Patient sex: M
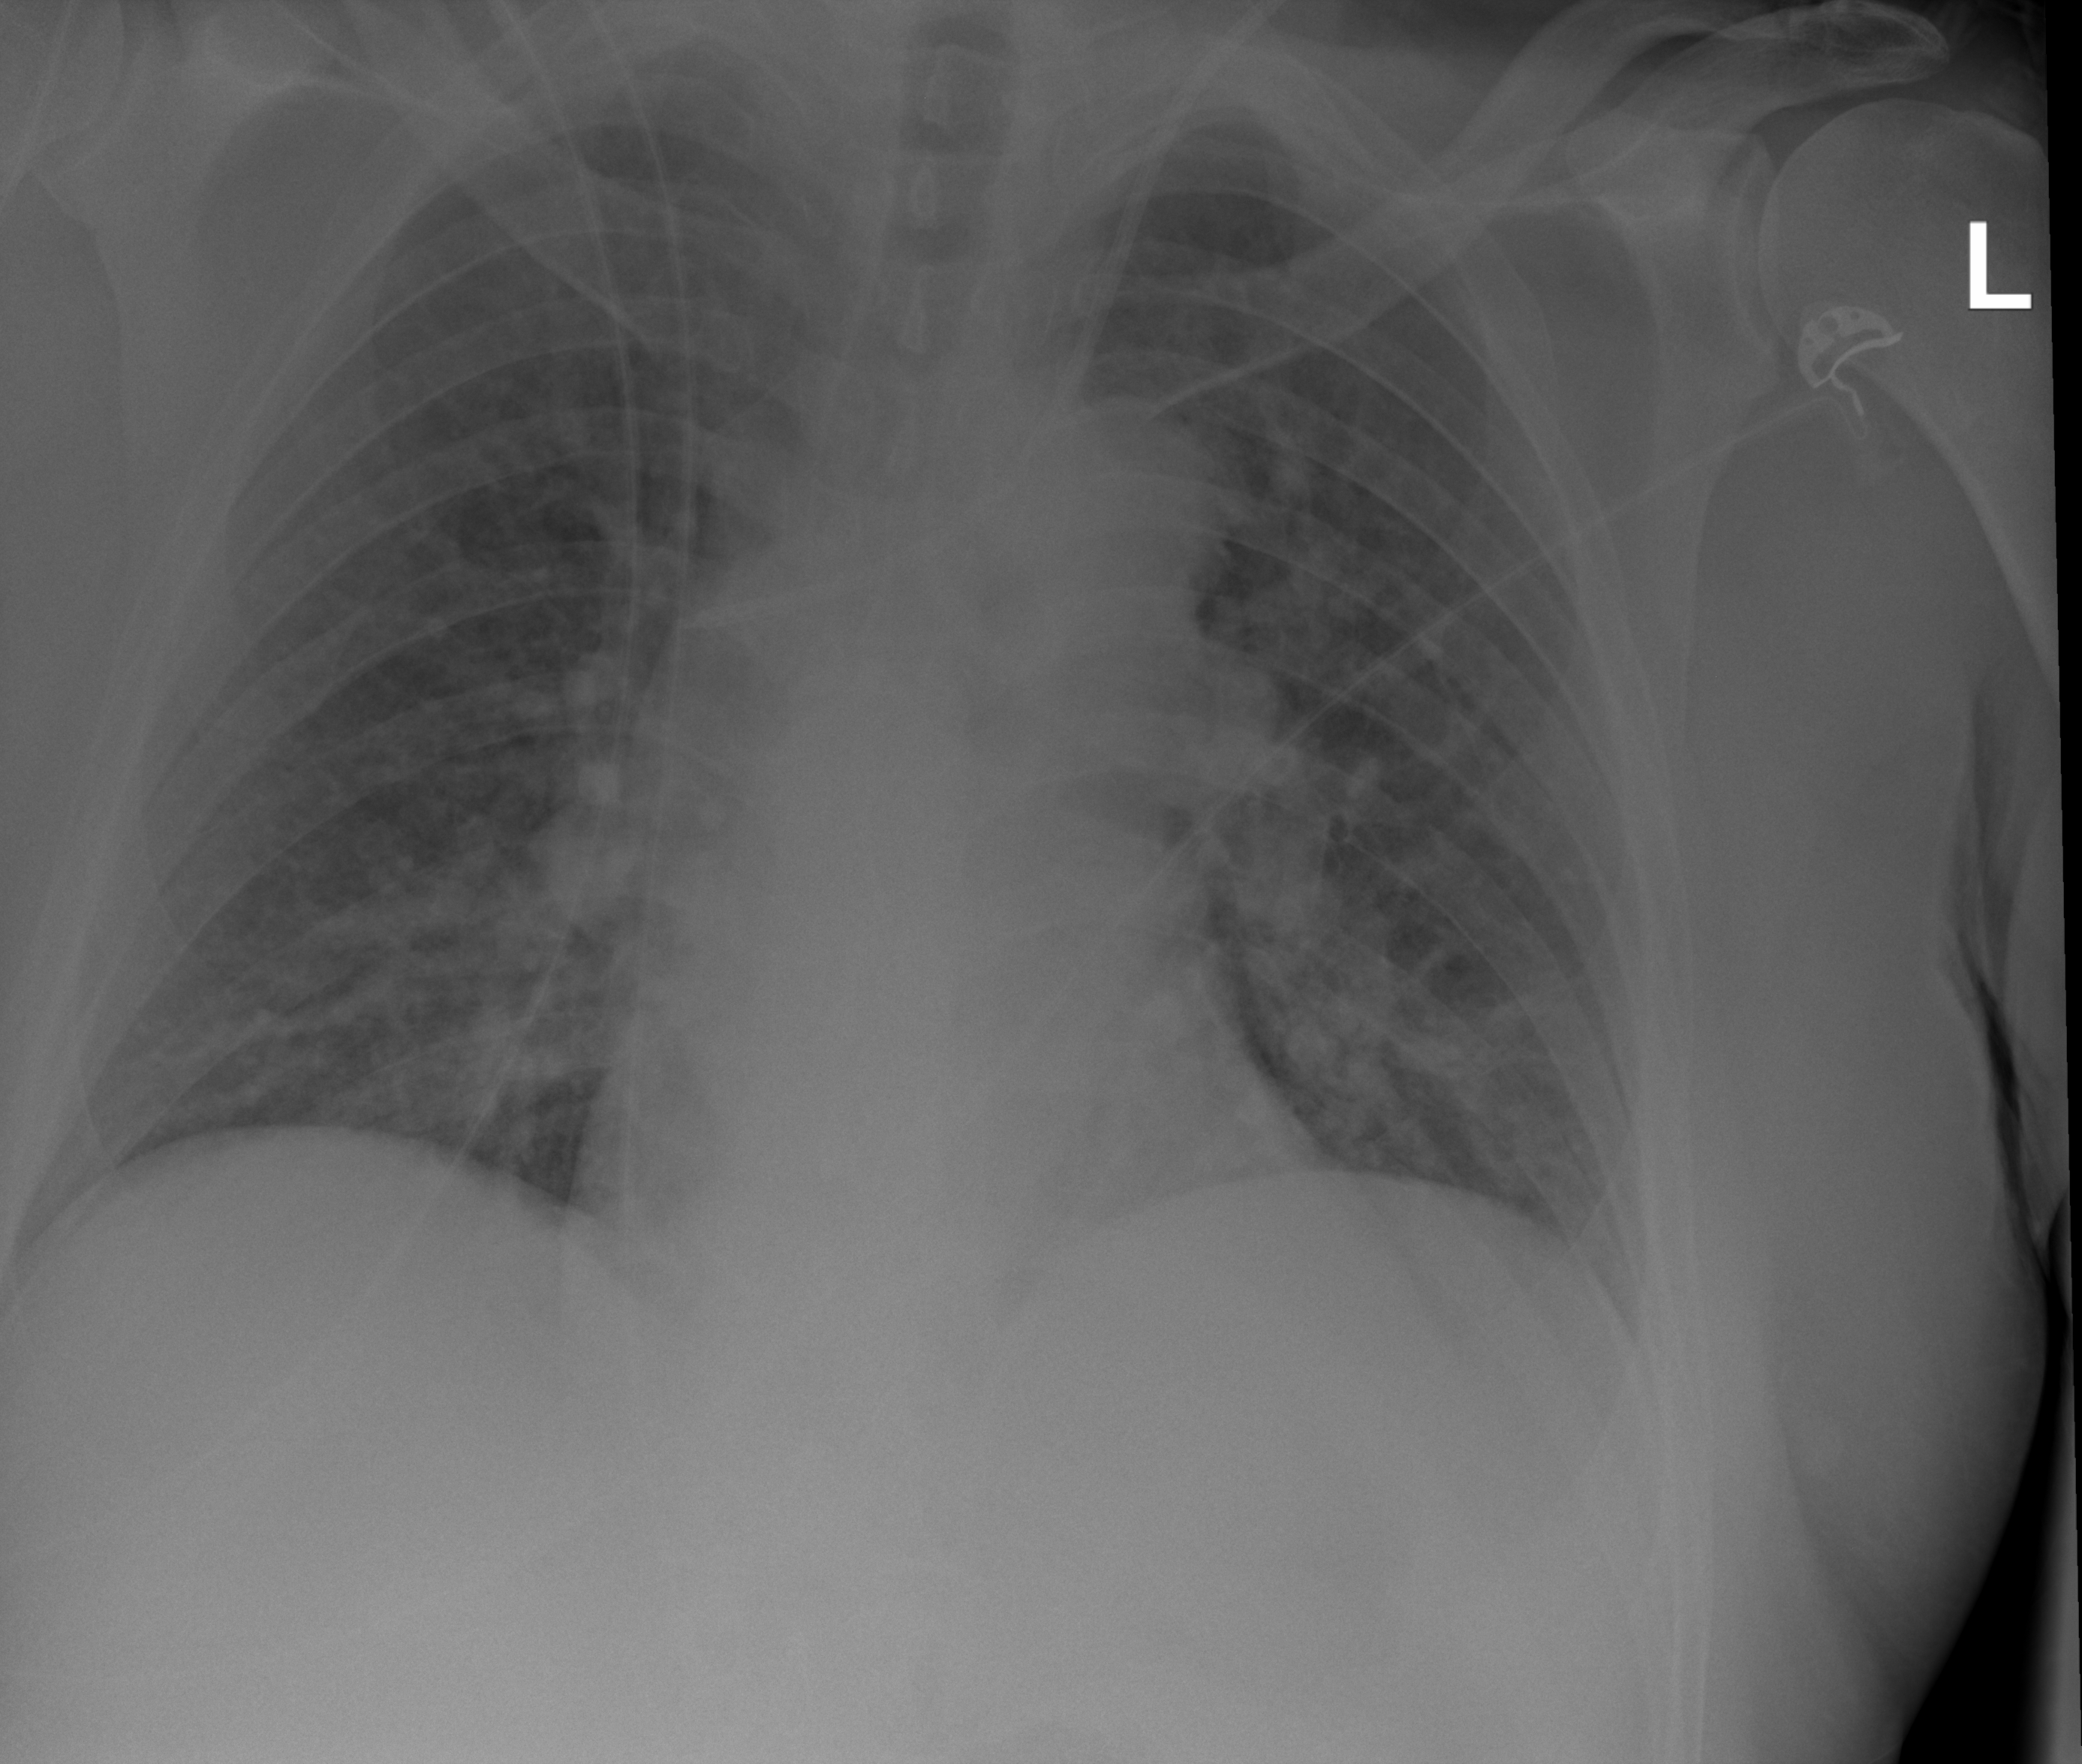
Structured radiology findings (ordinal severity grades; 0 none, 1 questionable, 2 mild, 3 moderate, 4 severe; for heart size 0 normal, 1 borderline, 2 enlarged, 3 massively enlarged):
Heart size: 0
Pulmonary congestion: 1
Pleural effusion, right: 0
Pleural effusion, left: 0
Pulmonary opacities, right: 2
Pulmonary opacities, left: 2
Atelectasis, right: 0
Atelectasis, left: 0